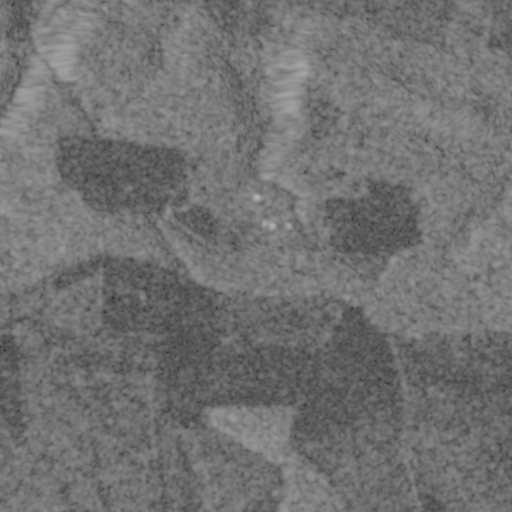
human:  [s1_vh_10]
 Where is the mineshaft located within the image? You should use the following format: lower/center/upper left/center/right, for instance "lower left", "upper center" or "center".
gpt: The mineshaft is located in the upper center of the image.
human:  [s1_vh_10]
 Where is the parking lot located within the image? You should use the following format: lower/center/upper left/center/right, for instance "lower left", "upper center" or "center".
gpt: The parking lot is located in the upper center of the image.
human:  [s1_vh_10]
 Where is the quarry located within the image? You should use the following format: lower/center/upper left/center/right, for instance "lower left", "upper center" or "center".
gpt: The quarry is located in the upper center of the image.
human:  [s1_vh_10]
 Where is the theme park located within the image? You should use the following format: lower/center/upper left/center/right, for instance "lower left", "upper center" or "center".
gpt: The theme park is located in the upper center of the image.
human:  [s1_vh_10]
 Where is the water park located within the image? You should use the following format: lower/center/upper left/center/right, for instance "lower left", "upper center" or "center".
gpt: The water park is located in the upper center of the image.
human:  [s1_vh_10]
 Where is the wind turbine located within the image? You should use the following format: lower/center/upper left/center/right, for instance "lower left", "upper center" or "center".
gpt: The wind turbine is located in the lower left of the image.
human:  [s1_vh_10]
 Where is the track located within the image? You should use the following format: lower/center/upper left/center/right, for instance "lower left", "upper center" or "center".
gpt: There is no track in the image.

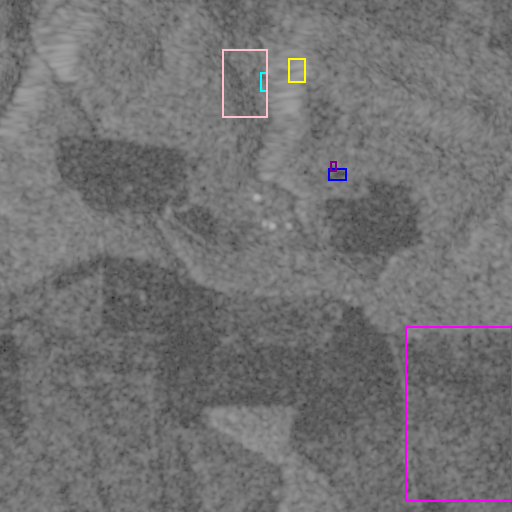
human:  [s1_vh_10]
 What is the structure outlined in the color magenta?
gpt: The structure outlined in magenta is a crop field.
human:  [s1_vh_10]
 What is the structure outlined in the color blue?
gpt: The structure outlined in blue is a park.
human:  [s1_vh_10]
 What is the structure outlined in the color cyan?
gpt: The structure outlined in cyan is a parking lot.
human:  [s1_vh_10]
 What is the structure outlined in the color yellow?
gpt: The structure outlined in yellow is a quarry.
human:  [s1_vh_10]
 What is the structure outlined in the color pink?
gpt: The structure outlined in pink is a theme park.
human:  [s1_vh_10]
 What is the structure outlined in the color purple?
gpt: The structure outlined in purple is a water park.
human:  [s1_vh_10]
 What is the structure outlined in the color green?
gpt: There is no green outline.